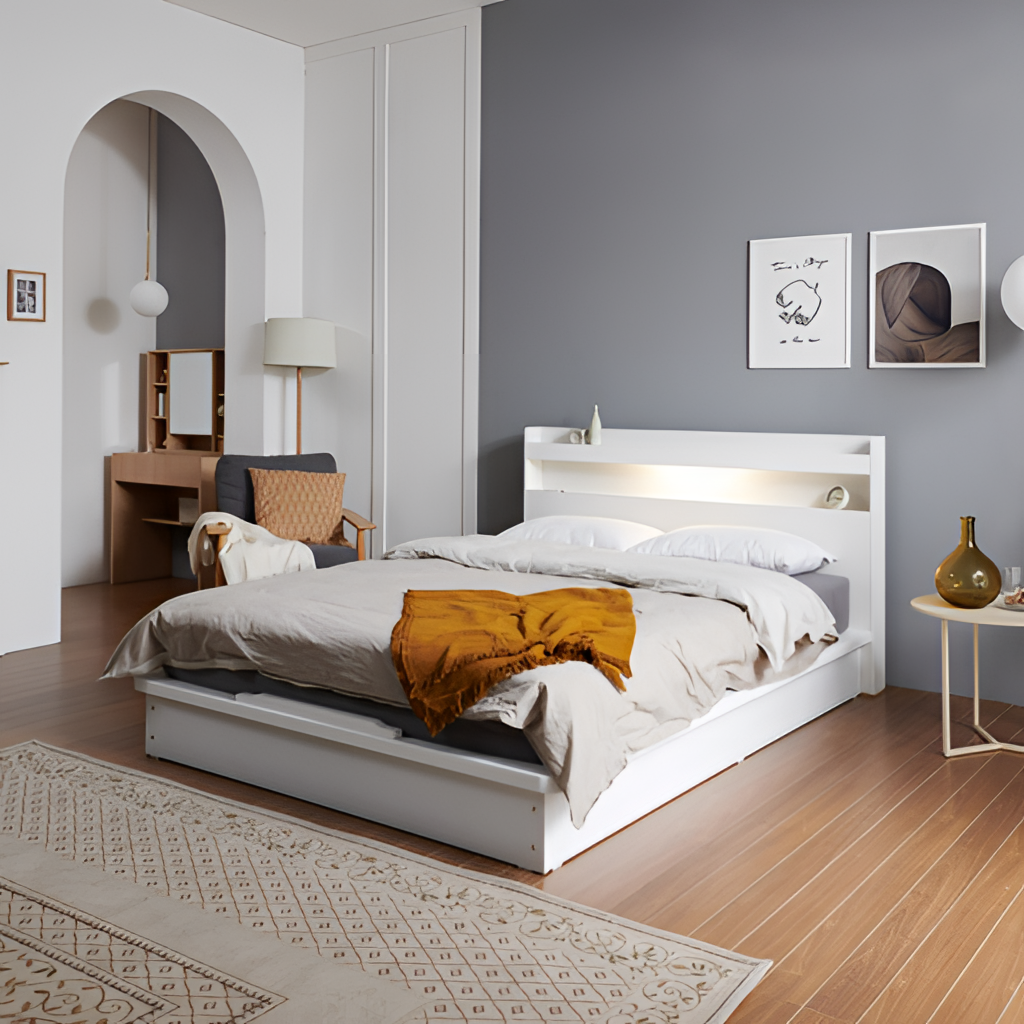
bedroom, white wood illuminated headboard bed, wood flooring, with plank pattern, paint wallpaper, with solid pattern, contemporary